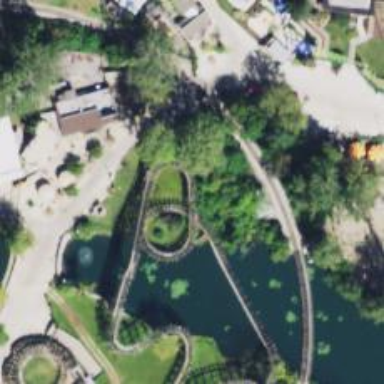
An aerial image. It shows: Thrilling roller coaster attraction.